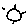
Label: sun